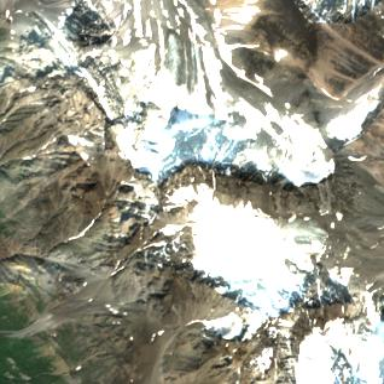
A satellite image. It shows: Majestic glacier in the distance.